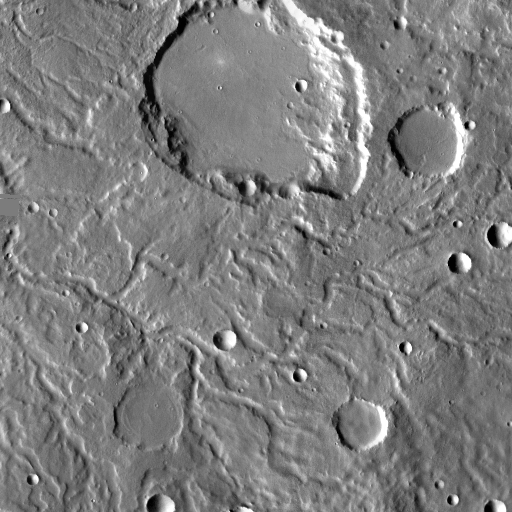
Crater classes present: Background, Other, Buried